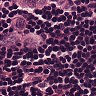
Metastatic tissue present: yes